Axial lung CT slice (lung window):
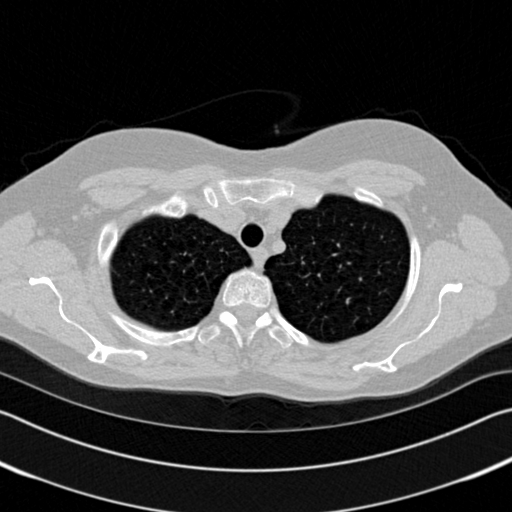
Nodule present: no